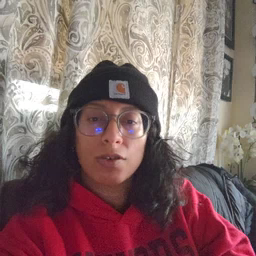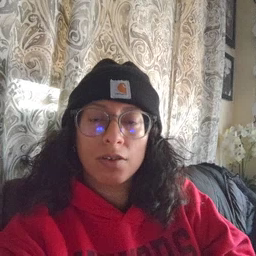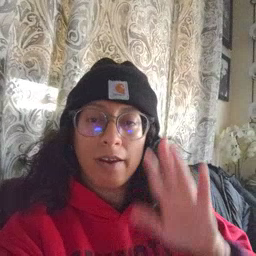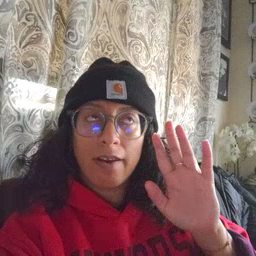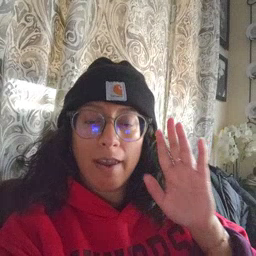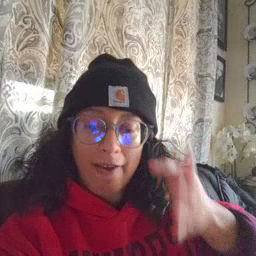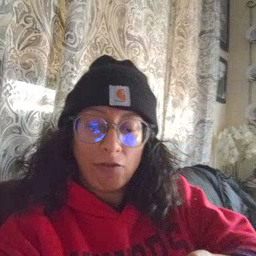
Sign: after